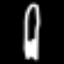
Label: fork